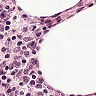
Metastatic tissue present: no